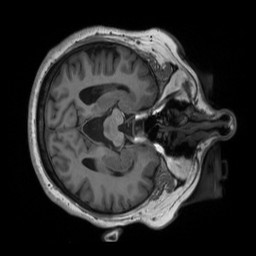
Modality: T1w
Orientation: axial
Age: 57
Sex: female
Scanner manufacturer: siemens
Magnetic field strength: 3 T
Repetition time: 2.53 s
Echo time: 0.00219 s